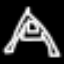
Label: The Eiffel Tower